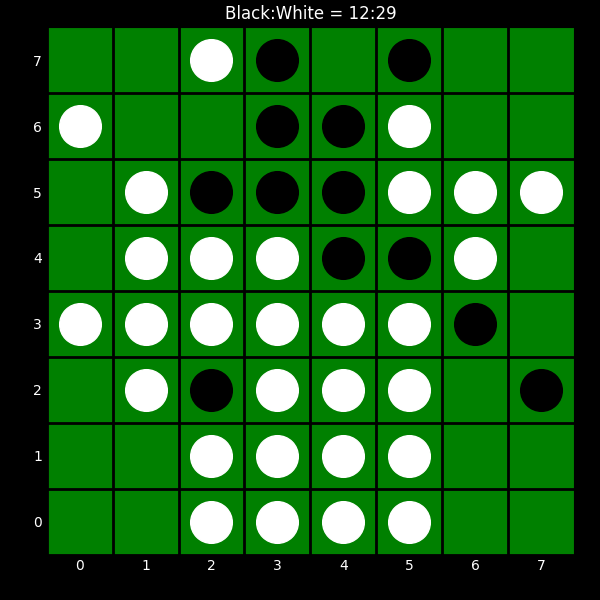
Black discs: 12
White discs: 29